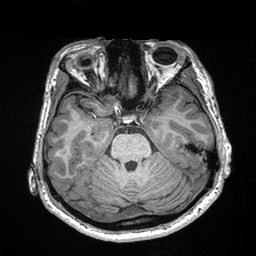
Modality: T1w
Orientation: coronal
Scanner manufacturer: siemens
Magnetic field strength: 3 T
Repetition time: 2.3 s
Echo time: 0.00298 s